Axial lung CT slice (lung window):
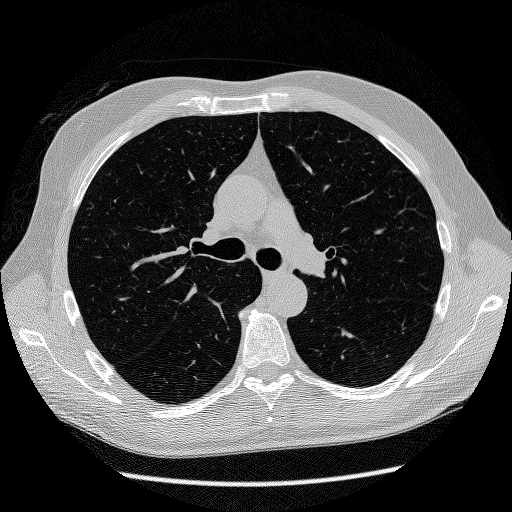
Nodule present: no